Question: I have a very simple predicament that I've never know the best answer to in all my years of developing:
There is a fixed-height container div, which also contains the footer (so no sticky footer) with a background color of white. The footer is also a fixed height. The body contains a background image that fades to a color, lets say orange. On tall browsers, there will be space below the footer, which will also be the orange body color. How do I make just that space below the footer white, without affecting the body color above the footer?
Here's some example HTML:
'''
<body>
<div class="container">
Container Content
<div class="footer">
Footer Content
</div>
</div>
</body>
'''
and CSS:
'''
body {
background: #ffaa00 url(image.png) no-repeat;
}
.container {
height: 1200px;
margin: 0 auto;
width: 960px;
}
.footer {
background-color: #fff;
height: 120px;
}
'''
Example image (main content blurred per client request):

See the orange stripe below the white footer? I'd like that to be white. We never know what the height of that space is. Any suggestions? CSS solutions preferred, but jQuery might work too.
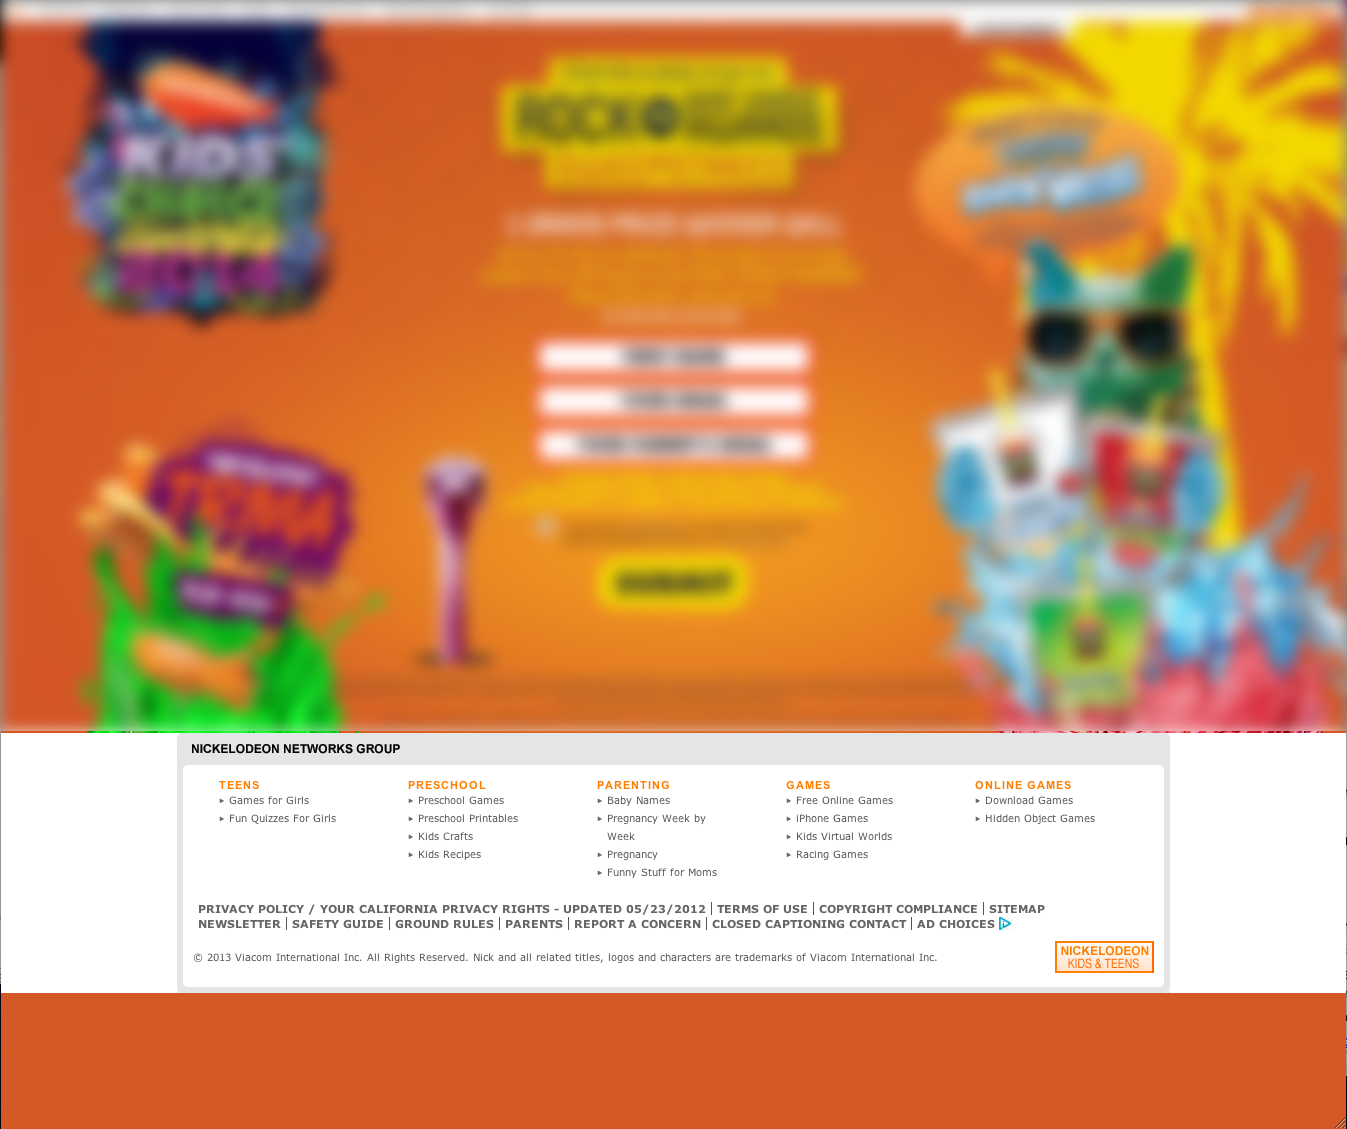
Answer: There's no consistent way to guarantee that every browser will fill the remaining background space to your satisfaction if you choose to go down the path of trying to use a new object of any sort to fill the space.
The only way to really guarantee the expanded section is the color you want is to set the background of body.
It's a bit like painting a wall - body's background is usually the first coat.
(Unless you specify a background on html as per Carlo Cannas's answer below.)
The orange section is logically the 'second layer' it's a bit like a concert poster pasted on the wall around a building site. So if you want the orange to be full width, but have fixed width content within it, you need two containers, one at 100% width, and one within it at your chosen fixed width.
Trying to dance around the logic of layers and nesting won't help - it's like trying to create a Mobius strip. Following strict logic will give you much more confidence in different browsers.
'''
+-----+--------------------------------------------+-----+
| | | |
| | | |
| | | |
| | | |
| | | |
| | Fixed Width | | <--- 100% width
| | | | container
| | Content Container | | (orange)
| | | |
| | | |
| | | |
+-----+--------------------------------------------+-----+
| |
| footer |
| (white) |
| |
+--------------------------------------------------------+
remaining white background page
'''